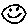
Label: smiley face